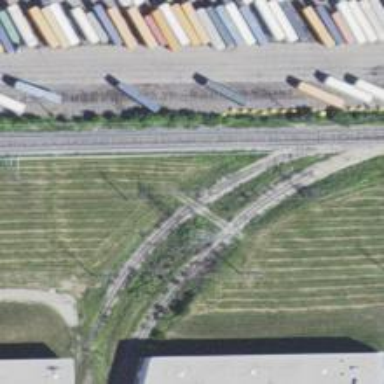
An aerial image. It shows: Abandoned railway yard is depicted.